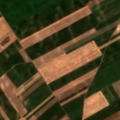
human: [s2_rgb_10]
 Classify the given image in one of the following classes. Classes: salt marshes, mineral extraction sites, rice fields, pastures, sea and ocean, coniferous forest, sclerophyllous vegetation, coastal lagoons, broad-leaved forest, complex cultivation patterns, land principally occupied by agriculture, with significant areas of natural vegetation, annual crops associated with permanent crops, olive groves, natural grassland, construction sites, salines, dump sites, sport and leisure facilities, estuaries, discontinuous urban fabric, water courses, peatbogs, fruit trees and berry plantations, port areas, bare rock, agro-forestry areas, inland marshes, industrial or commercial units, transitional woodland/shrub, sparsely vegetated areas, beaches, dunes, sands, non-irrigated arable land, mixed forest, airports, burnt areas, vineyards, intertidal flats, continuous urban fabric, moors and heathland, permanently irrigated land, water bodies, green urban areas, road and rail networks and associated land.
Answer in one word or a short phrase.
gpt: non-irrigated arable land